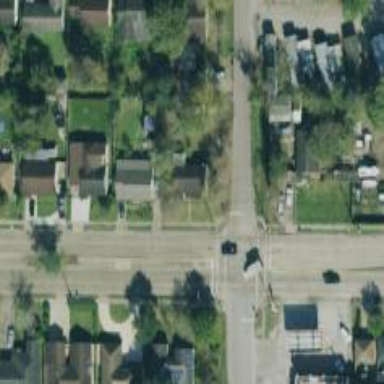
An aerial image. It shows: Uncontrolled road crossing.